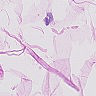
Metastatic tissue present: no